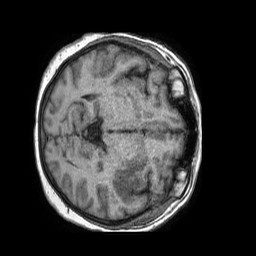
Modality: T1w
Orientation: axial
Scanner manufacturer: philips
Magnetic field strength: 1.5 T
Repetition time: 0.00771 s
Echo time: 0.003574 s